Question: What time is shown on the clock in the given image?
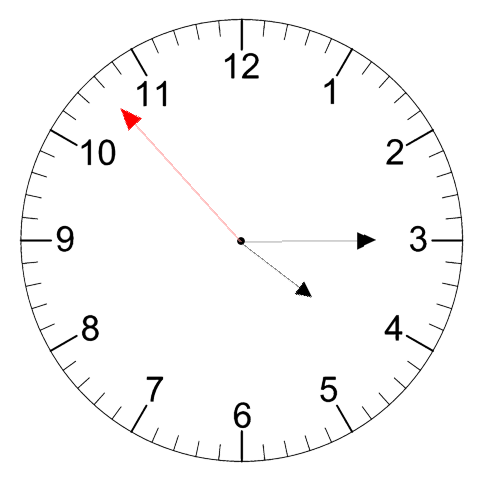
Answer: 04:14:53